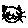
Label: cat